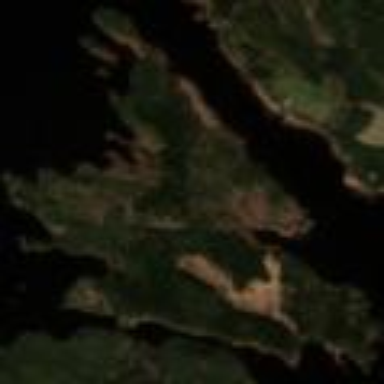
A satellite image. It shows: Islet.